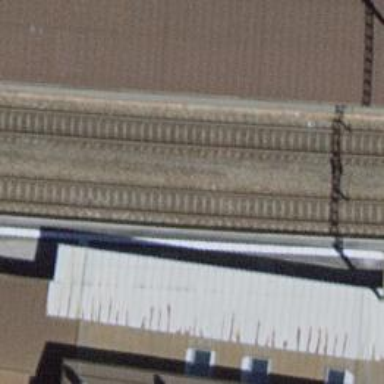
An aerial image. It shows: Railway stop with public transport stop position.